Question: We have some clients running Windows XP embedded that are rejecting our new SSL cert from GoDaddy. Upgrading these systems is not an option since they are connected via a satellite link. Can anyone provide me direction on where to go and what to look at? SSL Checker shows it is correct. The URL shows an error but the path is correct?

Thanks for anyone who can provide a direction forward.
Chris
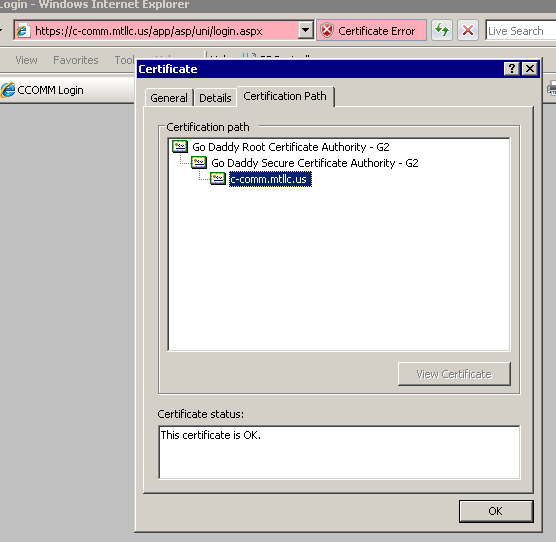
Answer: Long and short. Microsoft doesn't support XP anymore and so therefore the credentials won't work. Time to upgrade.